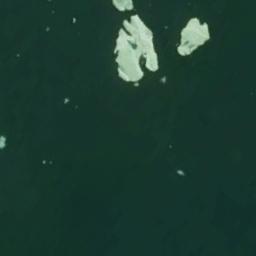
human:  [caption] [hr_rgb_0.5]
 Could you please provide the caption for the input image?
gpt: Two irregularly shaped ice cubes floating on blue  sea .

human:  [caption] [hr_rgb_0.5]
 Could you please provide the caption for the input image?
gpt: The two pieces of sea ice float in the deep light blue sea .

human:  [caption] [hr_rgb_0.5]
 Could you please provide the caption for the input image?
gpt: There are many ice on the deep green sea .

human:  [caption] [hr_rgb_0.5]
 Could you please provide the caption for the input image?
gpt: The sea is surrounded by sea ice .

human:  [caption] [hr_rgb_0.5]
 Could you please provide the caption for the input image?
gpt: There are two pieces of sea ice .